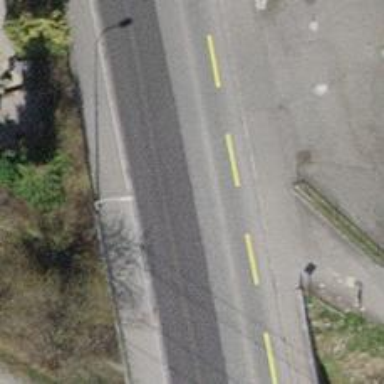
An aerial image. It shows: Secondary road with lane designated for cycling on the left side. The road surface is asphalt.